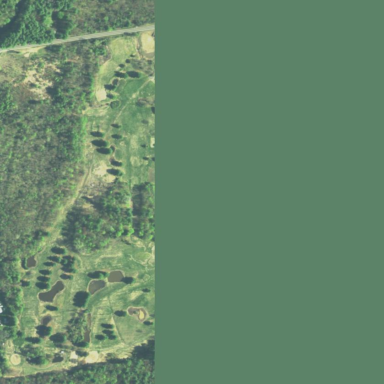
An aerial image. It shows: Golf course surrounded by greenery.